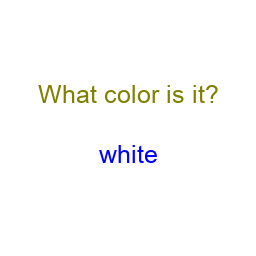
Color: blue
Color name shown: white
Background color: white
Question text color: olive